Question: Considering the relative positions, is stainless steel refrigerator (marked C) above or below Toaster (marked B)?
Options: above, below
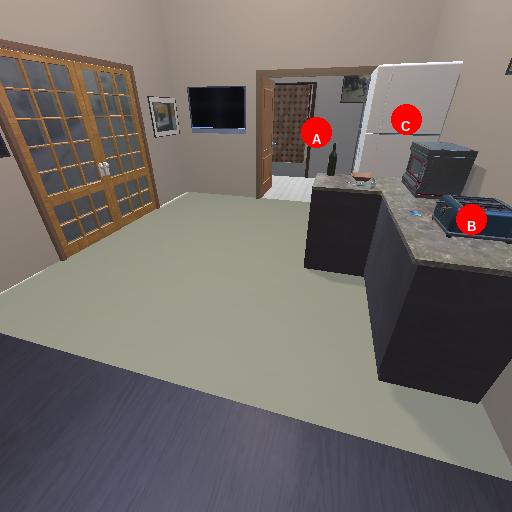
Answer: above